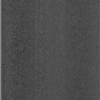
Label: dusty